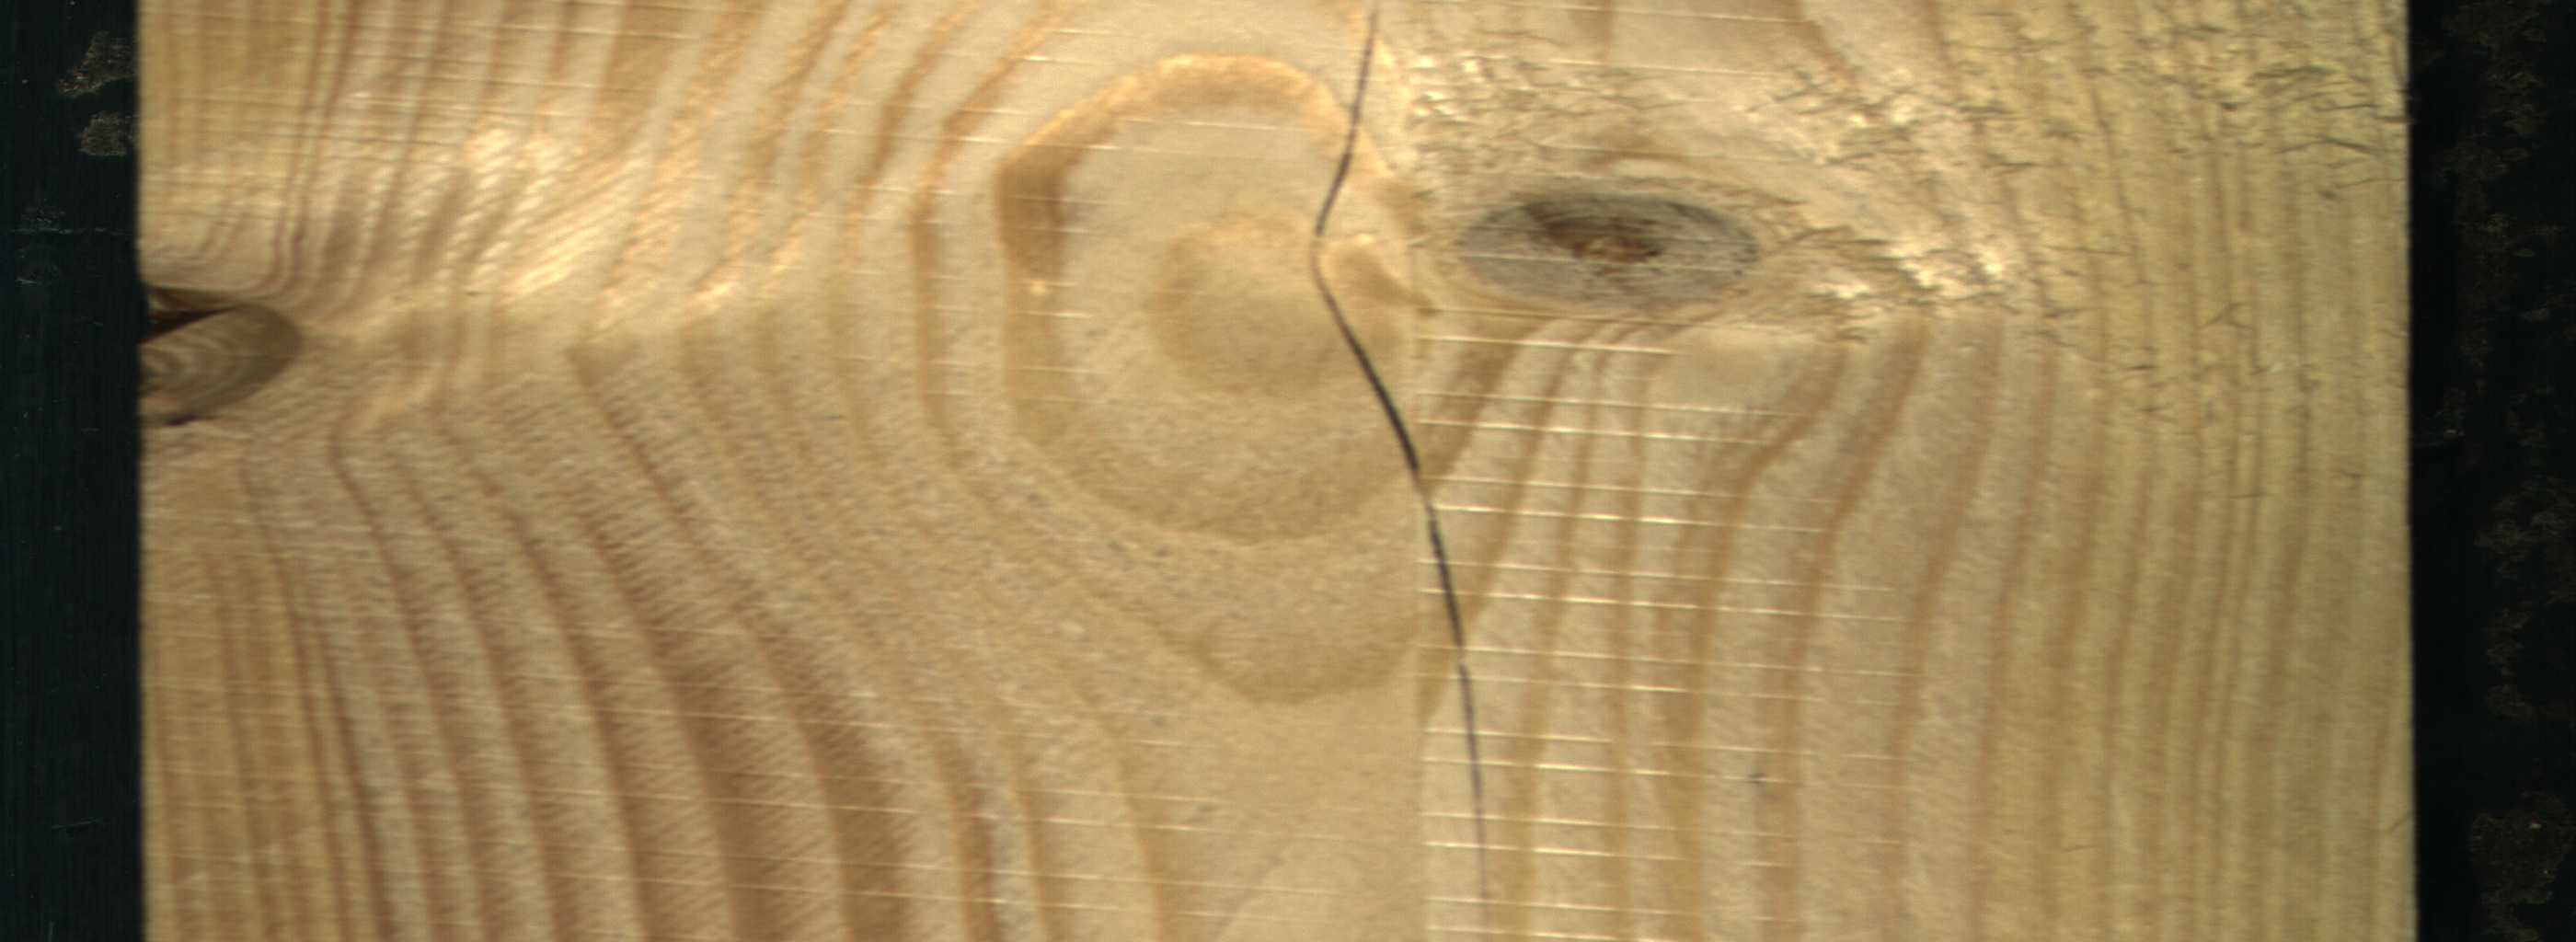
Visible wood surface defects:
Crack
Dead_Knot
Live_Knot